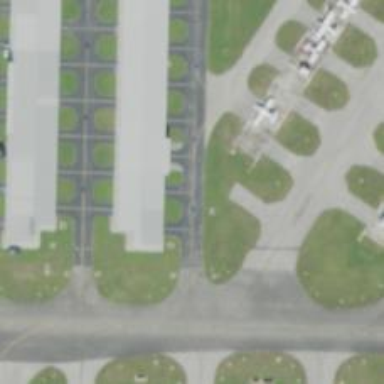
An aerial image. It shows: Image of taxiway at airport.